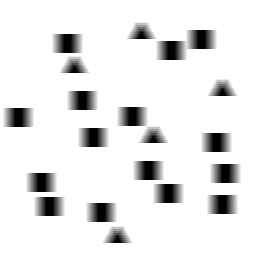
Squares: 15
Triangles: 5
Stars: 0
Total shapes: 20